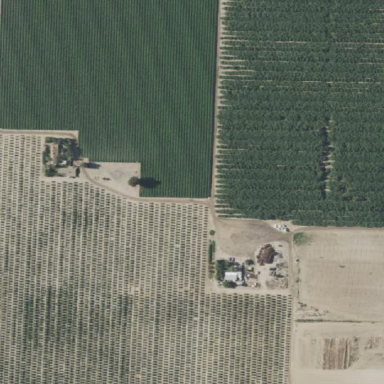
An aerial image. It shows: Vineyard.